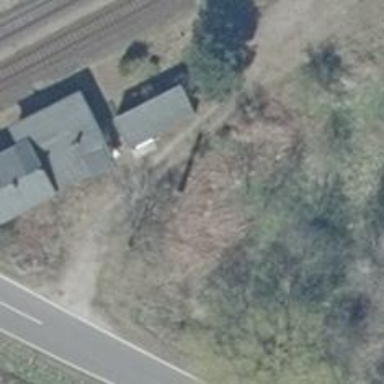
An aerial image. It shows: Power pole.